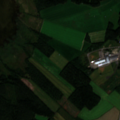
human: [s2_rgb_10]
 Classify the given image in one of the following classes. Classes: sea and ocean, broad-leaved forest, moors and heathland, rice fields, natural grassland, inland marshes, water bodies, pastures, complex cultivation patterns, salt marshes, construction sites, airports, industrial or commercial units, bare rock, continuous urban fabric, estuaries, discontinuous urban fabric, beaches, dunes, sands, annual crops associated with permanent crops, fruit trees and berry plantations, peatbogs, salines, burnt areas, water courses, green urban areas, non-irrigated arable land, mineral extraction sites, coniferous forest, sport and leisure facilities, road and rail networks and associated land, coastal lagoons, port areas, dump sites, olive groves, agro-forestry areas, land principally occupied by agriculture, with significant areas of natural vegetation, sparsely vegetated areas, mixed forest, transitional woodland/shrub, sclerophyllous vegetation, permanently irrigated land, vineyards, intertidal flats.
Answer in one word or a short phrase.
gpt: industrial or commercial units, non-irrigated arable land, land principally occupied by agriculture, with significant areas of natural vegetation, coniferous forest, sea and ocean